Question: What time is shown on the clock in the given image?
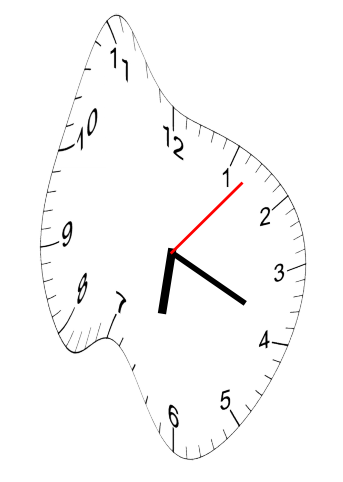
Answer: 06:19:07